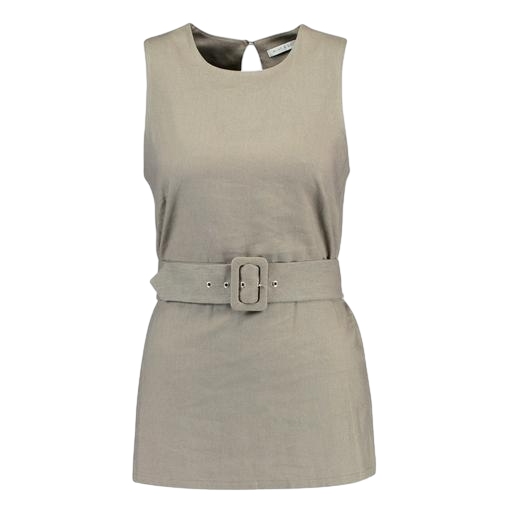
belted vest, belted top, beige long belted vest, white background